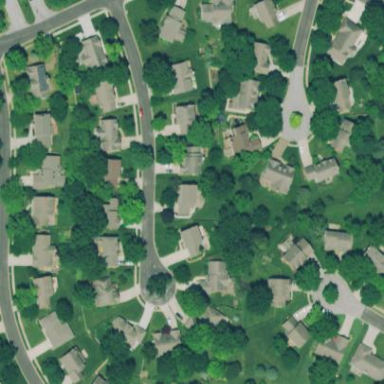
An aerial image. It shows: Residential area composed of single-family homes.